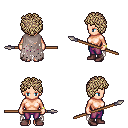
a pixel art fantasy rpg character, female body template, human, light skin, gray tattered cape, magenta pants, white blonde curly afro hairstyle, bracelets, maroon shoes, spear, four views (front, back, left, right), 2x2 character sprite sheet, small pixel art, hard edges, no anti-aliasing